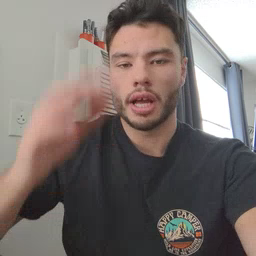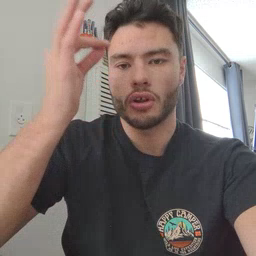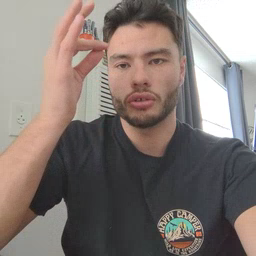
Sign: hair